Field crop: maize
Growth stage: 2
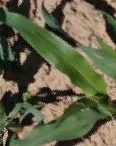
Species: maize